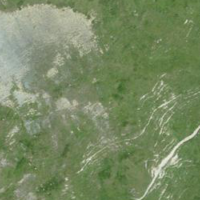
EUNIS habitat code: 26
Species observed at this site:
Selaginella selaginoides
Gymnadenia conopsea